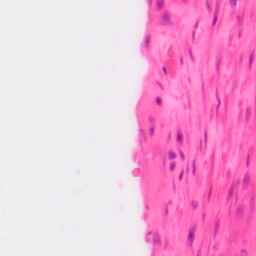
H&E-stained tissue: Colon